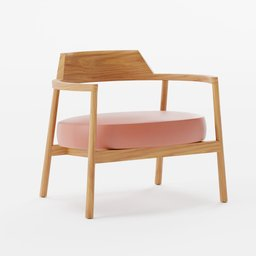
Label: furniture